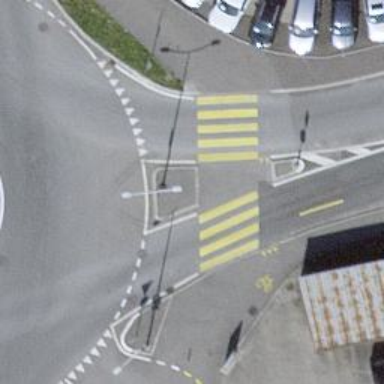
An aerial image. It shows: Asphalt footway with unmarked crossing and crossing island.